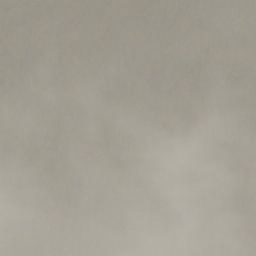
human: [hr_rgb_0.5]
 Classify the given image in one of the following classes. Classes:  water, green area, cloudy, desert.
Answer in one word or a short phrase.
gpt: cloudy